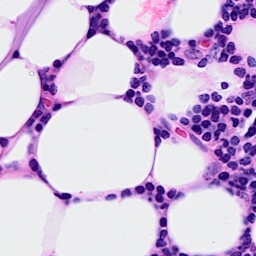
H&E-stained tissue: Breast